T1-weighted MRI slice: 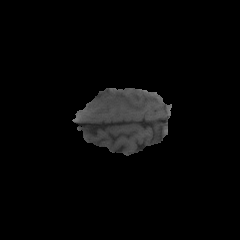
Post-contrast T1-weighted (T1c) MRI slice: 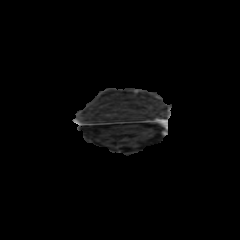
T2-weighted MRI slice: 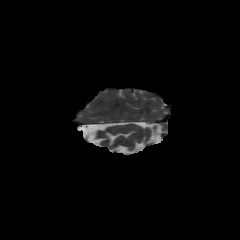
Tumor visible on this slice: yes